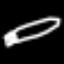
Label: pencil